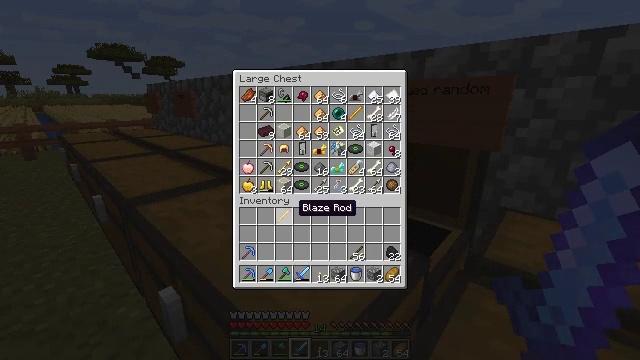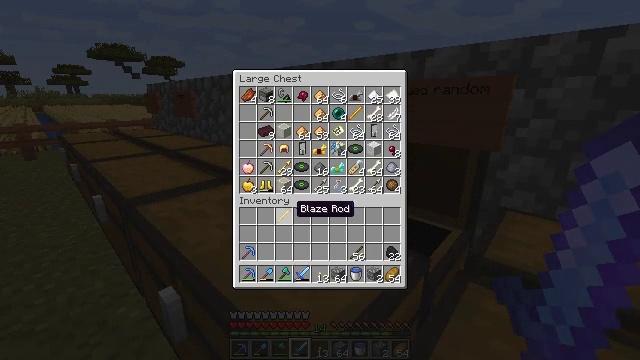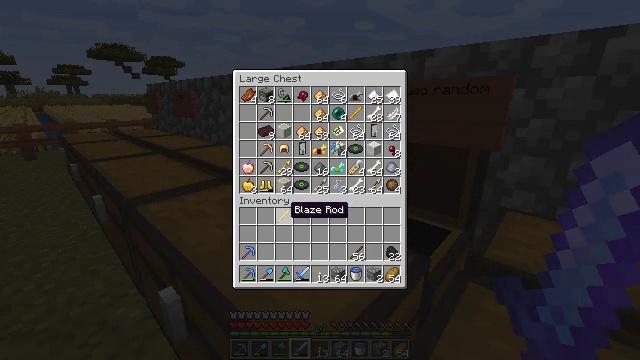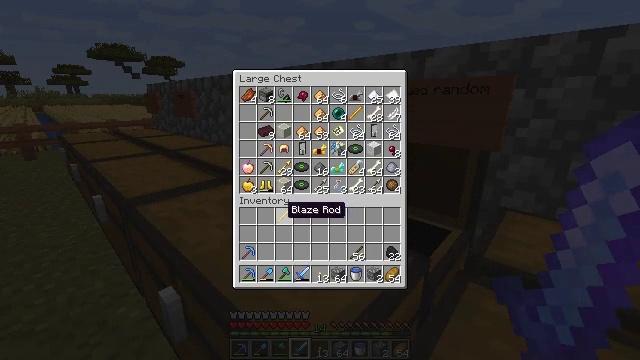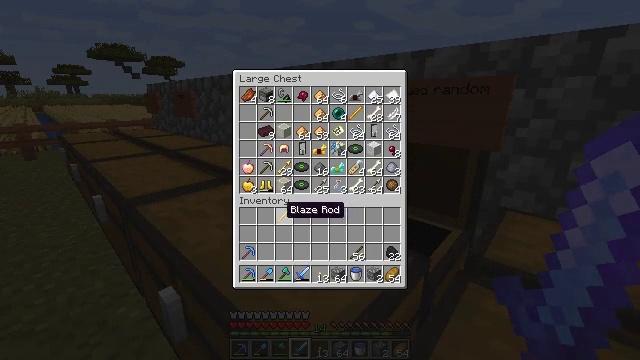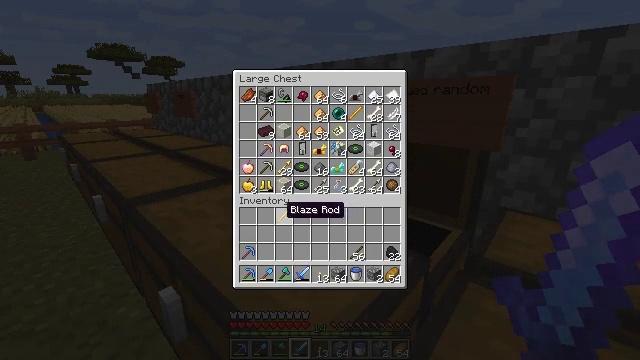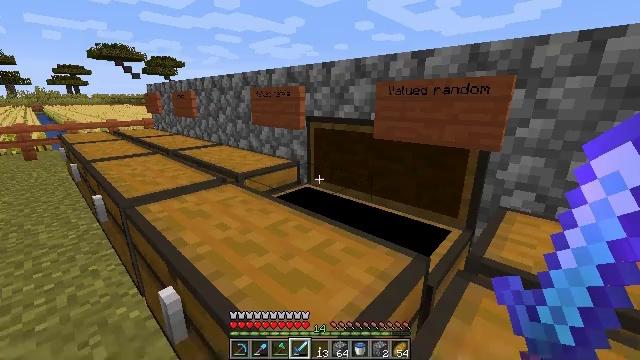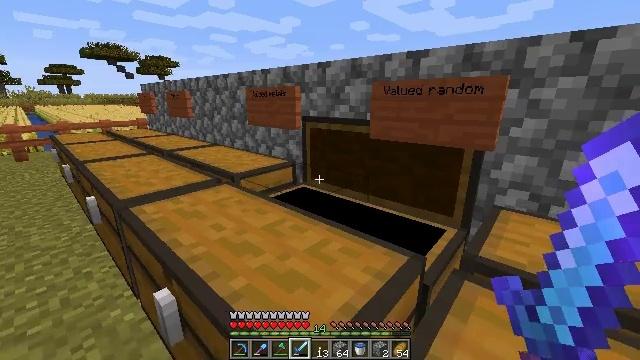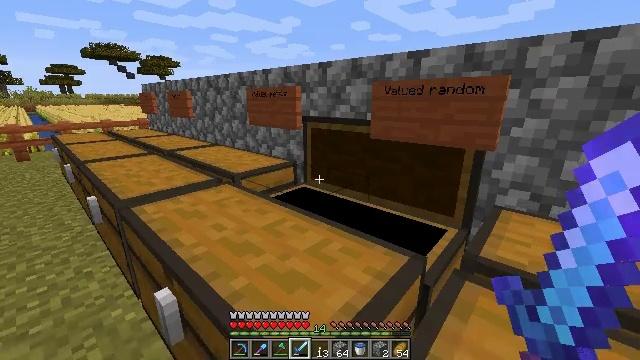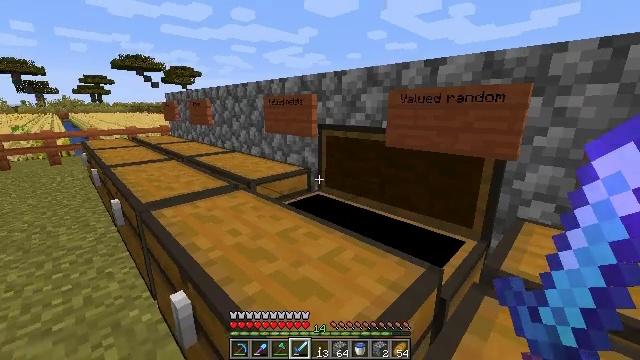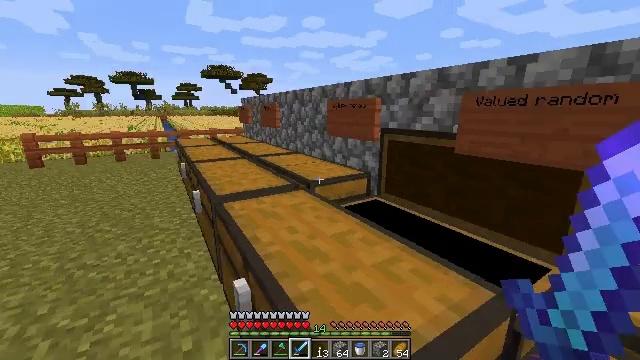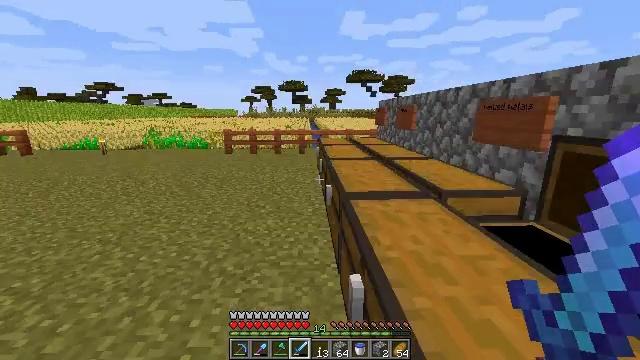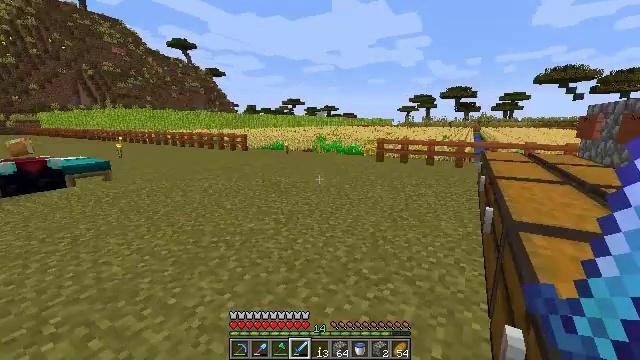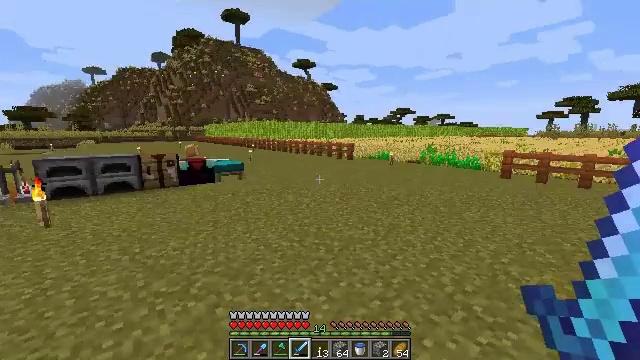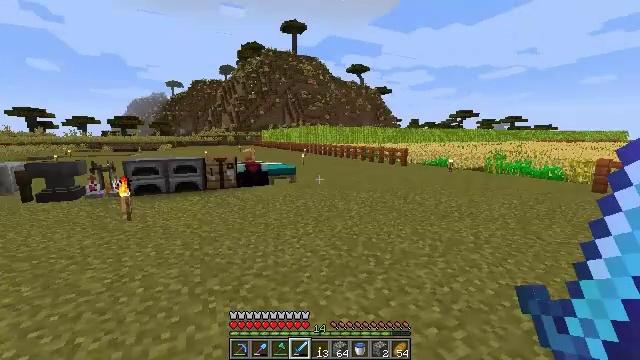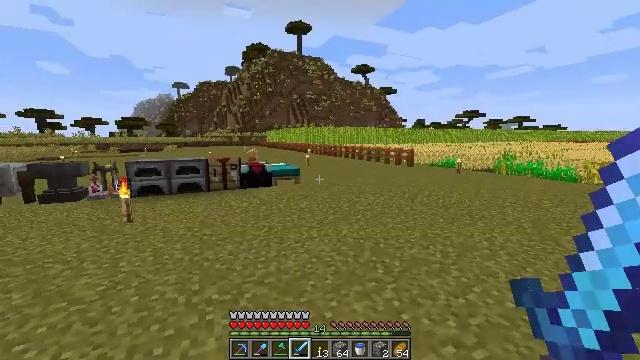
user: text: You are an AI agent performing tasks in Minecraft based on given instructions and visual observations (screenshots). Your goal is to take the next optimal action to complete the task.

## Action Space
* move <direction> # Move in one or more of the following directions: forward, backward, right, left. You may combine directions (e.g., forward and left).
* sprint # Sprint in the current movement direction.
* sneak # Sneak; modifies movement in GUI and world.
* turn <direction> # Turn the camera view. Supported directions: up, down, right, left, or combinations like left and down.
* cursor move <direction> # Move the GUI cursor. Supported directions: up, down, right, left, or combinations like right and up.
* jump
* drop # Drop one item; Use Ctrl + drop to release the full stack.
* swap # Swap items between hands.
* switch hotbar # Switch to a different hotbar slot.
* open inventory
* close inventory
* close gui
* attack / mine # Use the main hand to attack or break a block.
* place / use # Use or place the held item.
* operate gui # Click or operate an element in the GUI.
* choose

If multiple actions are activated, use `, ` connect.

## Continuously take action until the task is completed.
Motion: motion action
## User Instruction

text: Access the crafting table and make a brewing stand.
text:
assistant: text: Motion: no_op
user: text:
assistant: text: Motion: no_op
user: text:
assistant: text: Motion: no_op
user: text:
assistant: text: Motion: no_op
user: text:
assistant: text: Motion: no_op
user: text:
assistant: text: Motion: no_op
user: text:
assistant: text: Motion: close gui
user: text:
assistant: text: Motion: no_op
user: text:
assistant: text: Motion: turn left and up
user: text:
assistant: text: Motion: turn left
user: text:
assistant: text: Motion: turn left
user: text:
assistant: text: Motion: turn left and up
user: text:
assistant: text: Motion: move forward, turn left and up
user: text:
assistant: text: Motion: move forward, turn left and up
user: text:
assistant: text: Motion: move forward, turn left
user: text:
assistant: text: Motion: move forward
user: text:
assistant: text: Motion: move forward
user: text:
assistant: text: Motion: move forward
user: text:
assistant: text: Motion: move forward, turn right
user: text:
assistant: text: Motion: move forward, turn right
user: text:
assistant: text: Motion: move forward
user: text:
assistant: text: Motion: move forward, turn left
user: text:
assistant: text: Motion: move forward, turn left
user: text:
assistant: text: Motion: move forward, turn left
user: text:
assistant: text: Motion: move forward, turn left
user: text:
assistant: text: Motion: move forward
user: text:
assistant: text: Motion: move forward
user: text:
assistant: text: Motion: move forward, turn left
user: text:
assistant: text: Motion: move forward, turn left and down
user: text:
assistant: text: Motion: move forward, turn left and down